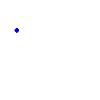
Particle: kaon